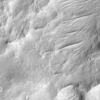
Label: not_dusty